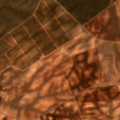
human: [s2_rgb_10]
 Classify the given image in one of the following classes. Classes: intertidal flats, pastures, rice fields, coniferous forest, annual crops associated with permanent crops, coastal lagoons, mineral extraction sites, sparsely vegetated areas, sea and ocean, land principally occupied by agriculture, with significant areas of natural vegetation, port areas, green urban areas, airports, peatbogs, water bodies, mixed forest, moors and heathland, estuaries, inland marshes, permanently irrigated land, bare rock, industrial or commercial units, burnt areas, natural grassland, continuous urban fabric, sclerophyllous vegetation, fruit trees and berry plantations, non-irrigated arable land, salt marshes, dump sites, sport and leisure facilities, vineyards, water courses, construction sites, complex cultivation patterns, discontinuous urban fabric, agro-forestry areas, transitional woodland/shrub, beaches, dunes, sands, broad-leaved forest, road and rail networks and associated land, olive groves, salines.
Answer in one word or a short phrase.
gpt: non-irrigated arable land, fruit trees and berry plantations, olive groves